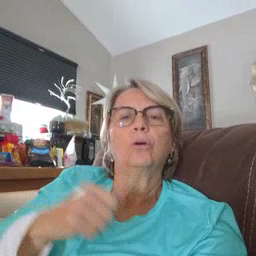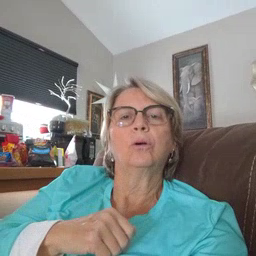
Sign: another